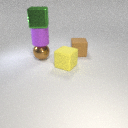
large green metal cube above large brown metal sphere